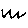
Label: zigzag